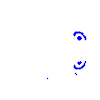
Particle: kaon